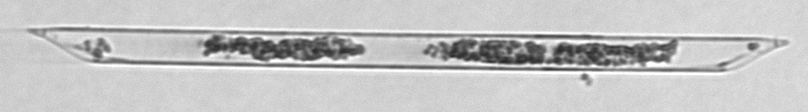
Label: Rhizosolenia